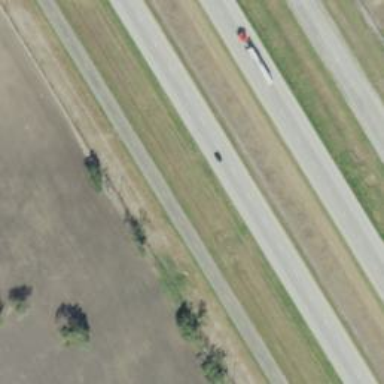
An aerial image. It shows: Motorway.